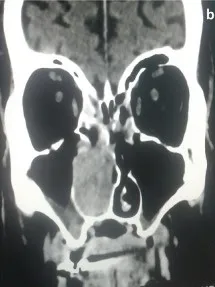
Coronal post-contrast.
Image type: radiology (ct)